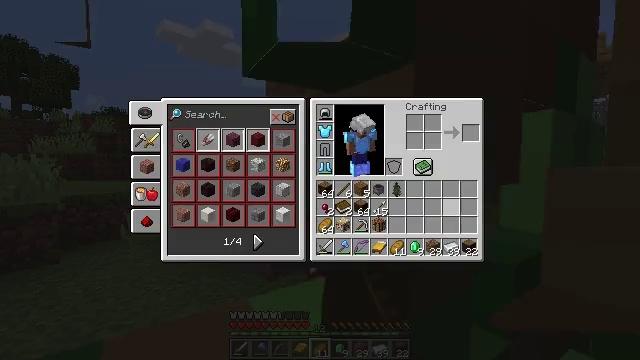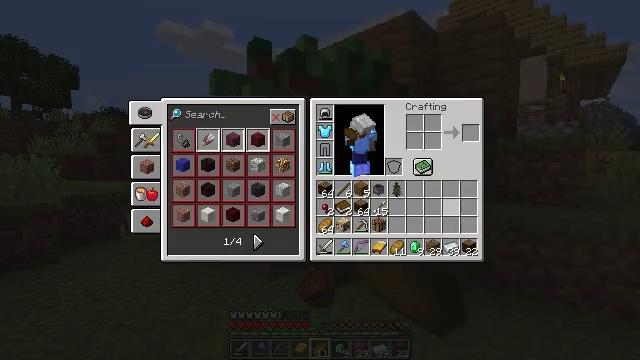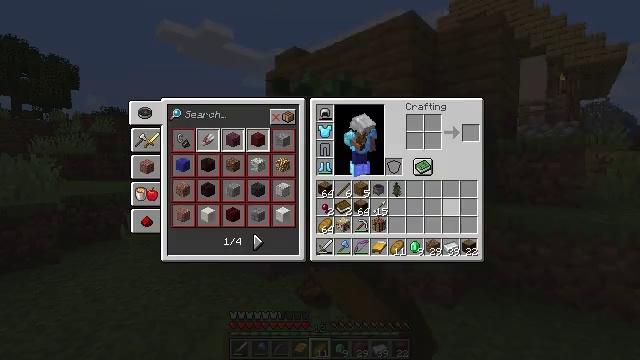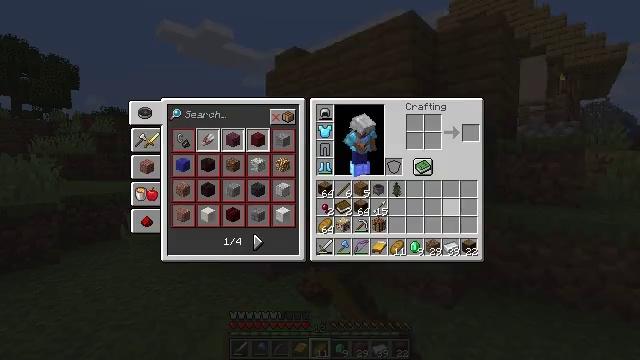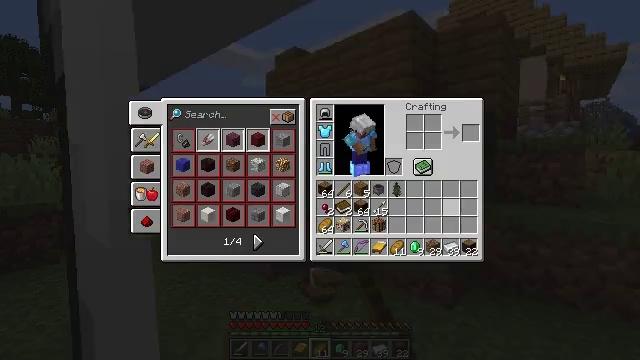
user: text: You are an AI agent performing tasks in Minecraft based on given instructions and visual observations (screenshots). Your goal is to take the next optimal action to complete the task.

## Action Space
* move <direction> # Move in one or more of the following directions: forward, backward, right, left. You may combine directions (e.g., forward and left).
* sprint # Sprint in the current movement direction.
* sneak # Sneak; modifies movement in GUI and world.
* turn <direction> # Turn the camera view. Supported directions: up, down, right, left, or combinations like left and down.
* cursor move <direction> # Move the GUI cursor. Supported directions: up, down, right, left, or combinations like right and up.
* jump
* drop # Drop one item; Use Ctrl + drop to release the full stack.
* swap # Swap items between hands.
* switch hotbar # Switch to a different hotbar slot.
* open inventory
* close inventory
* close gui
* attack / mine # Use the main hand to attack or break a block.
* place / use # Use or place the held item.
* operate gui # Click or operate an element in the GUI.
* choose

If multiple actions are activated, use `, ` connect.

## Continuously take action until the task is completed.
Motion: motion action
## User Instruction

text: Drop an iron chestplate.
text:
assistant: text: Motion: sprint, drop, open gui
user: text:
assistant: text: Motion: sprint, drop
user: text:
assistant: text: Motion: sprint
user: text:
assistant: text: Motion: sprint
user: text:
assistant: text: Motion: sprint